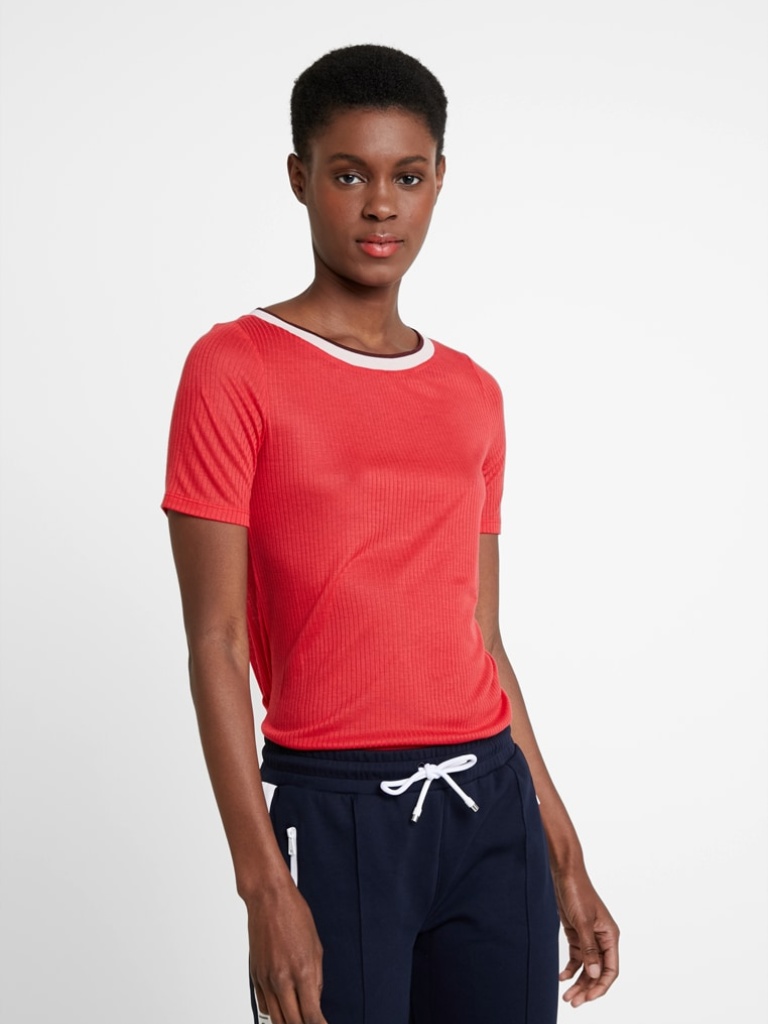
knit tight short sleeve hip length Fully Tucked in crew t-shirt